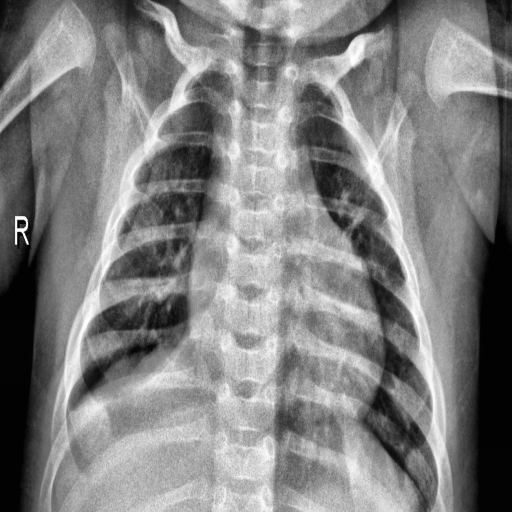
Finding: PNEUMONIA